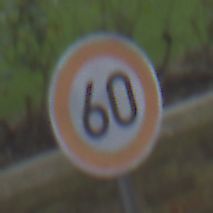
Verkehrszeichen: Geschwindigkeit60
Umgebung: Outdoor, Urban
Tageszeit: Midday
Wetter: Overcast
Licht: Natural
Jahreszeit: NotSpecified
Kontrast: LowContrast